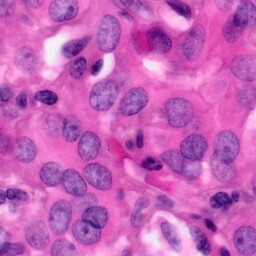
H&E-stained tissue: Pancreatic